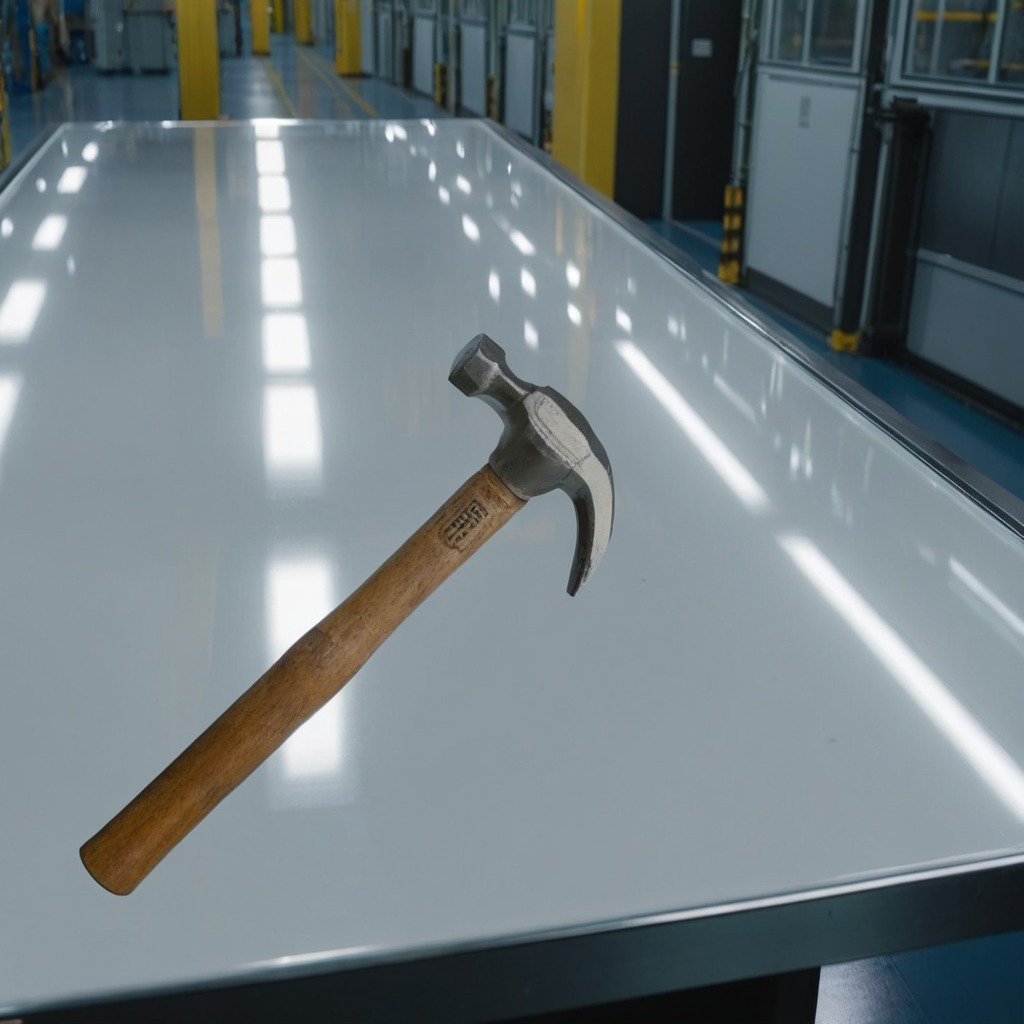
A hammer is lying on the table.